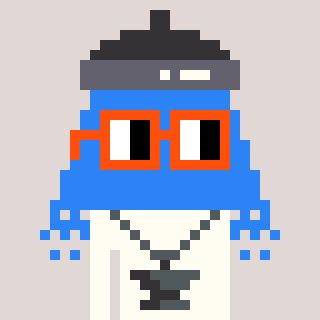
a pixel art character with square orange glasses, a shower-shaped head and a grayscale-colored body on a warm background